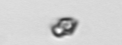
Label: Heterocapsa_rotundata